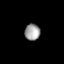
Tissue: lung
Cell type: T cells
Senescence score: 0.2128
Nuclear area (px): 244
Mean DAPI intensity: 160.176